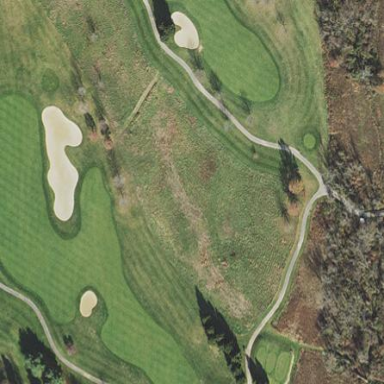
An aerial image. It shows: Grassy area designated as golf fairway.